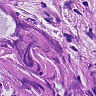
Metastatic tissue present: yes